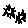
Label: sun